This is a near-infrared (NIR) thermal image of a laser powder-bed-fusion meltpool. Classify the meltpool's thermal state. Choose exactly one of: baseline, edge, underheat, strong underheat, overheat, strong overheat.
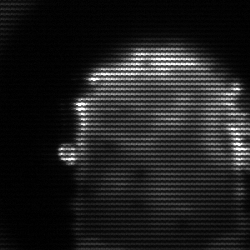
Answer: baseline